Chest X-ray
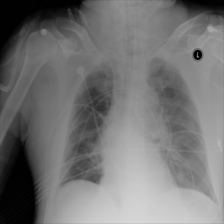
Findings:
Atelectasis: negative
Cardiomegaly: negative
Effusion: positive
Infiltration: negative
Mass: negative
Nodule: negative
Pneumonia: negative
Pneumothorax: negative
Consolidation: negative
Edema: positive
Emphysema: negative
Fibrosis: negative
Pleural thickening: negative
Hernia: negative